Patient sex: M
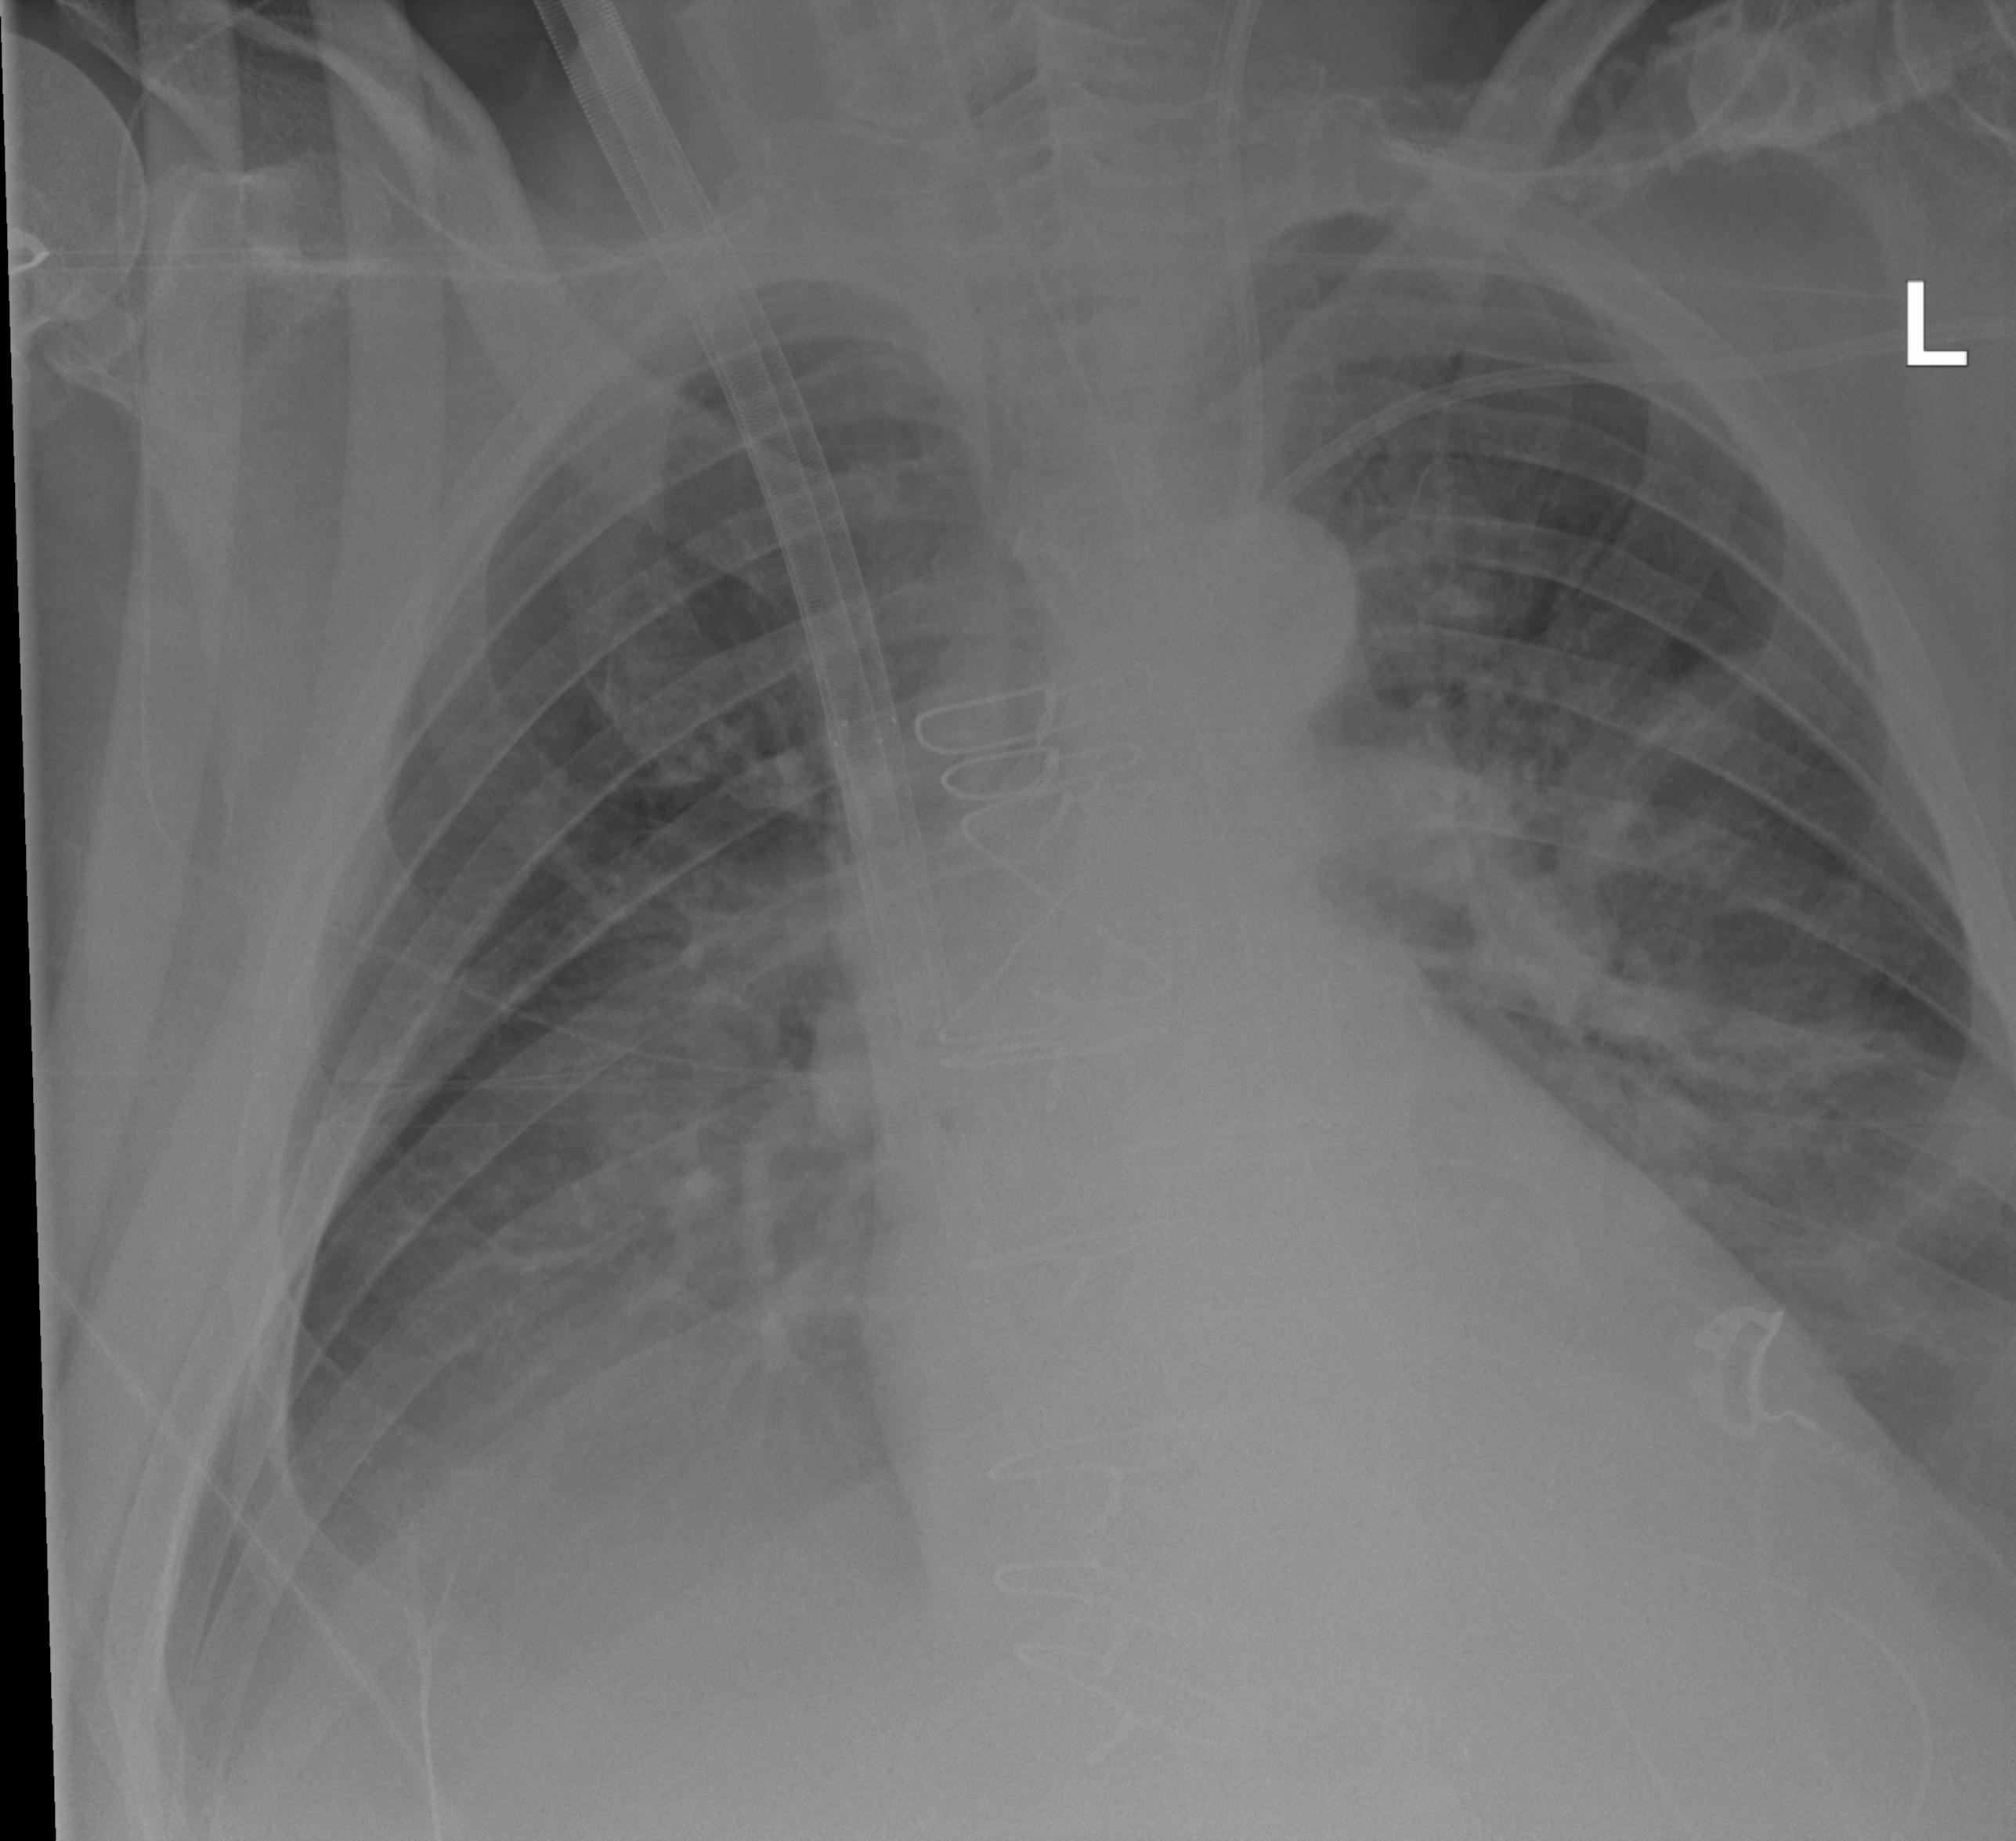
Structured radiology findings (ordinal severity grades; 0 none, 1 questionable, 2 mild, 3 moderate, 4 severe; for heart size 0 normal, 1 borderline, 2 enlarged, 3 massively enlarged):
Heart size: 2
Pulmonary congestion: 2
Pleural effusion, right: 2
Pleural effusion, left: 2
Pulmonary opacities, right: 2
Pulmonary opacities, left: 2
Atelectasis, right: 2
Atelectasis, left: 2